Question: I am using Matlab and Euler Angles in order to reorient a 3axes coordinate system. Specifically,
'''
Rz = [cos(ps) sin(ps) 0;-sin(ps) cos(ps) 0;0 0 1];
Ry = [cos(ph) 0 -sin(ph);0 1 0;sin(ph) 0 cos(ph)];
Rx = [1 0 0;0 cos(th) -sin(th);0 sin(th) cos(th)];
Rtotal = Rz*Ry*Rz
'''
Then I loop through my old system coordinates (x,y,z) and make a vector . Then I get the reoriented system with (xn,yn,zn)
'''
for i=1:size(num,1)
coord_old = [x(i,1);y(i,1);z(i,1)];
coord_new = Rtotal*coord_old;
xn(i,1) = coord_new(1,1);
yn(i,1) = coord_new(2,1);
zn(i,1) = coord_new(3,1);
end
'''
My issue is that when then and when then ! That means that when x,y should rotate they don't and when they shouldn't rotate they stay as they were!
--EDIT--
For example, when ps=20.0871, ph=0.0580 and th=0.0088 I get these results

See that x->-y and y->x while z doesn't change at all!
Any thoughts?
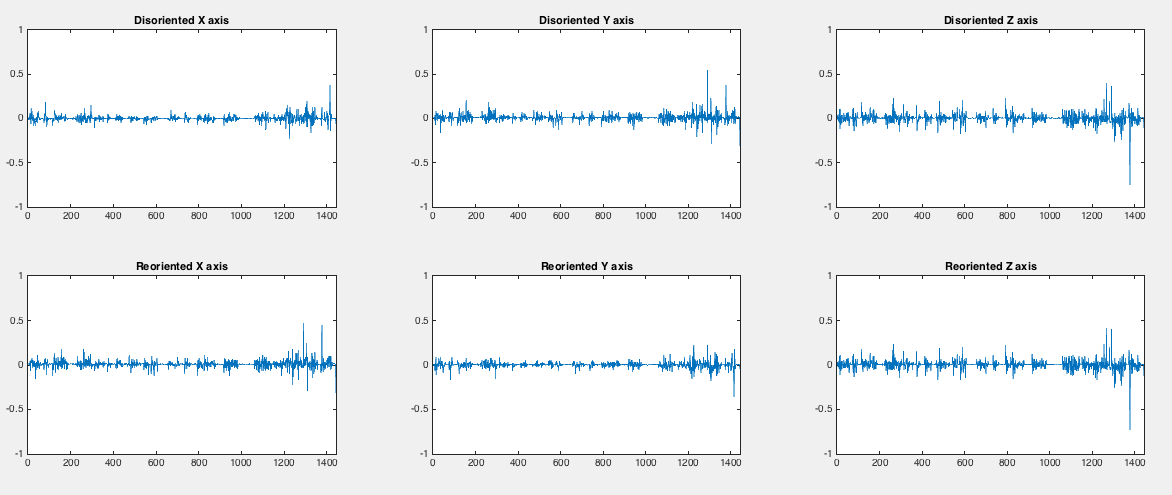
Answer: Ok, I see two main problems here:
1. Rtotal = Rz*Ry*Rz is probably not what you want since Rz is multiplied twice. I think you mean Rtotal = Rz*Ry*Rx.
2. Your rotation matrix seems to be incorrect. Check this Wikipedia artice to get the correct signs.
Here a corrected rotation matrix:
'''
Rz = [cos(psi) -sin(psi) 0; sin(psi) cos(psi) 0; 0 0 1];
Ry = [cos(phi) 0 sin(phi); 0 1 0; -sin(phi) 0 cos(phi)];
Rx = [1 0 0; 0 cos(theta) -sin(theta); 0 sin(theta) cos(theta)];
Rtotal = Rz*Ry*Rx;
'''
With this matrix I get the correct results:
'''
x=1; y=2; z=3;
psi=0; phi=0; theta=0;
[xn,yn,zn] >> 1 2 3
x=1; y=2; z=3;
psi=90/180*pi; phi=0; theta=0;
[xn,yn,zn] >> -2 1 3
'''
And here a full graphical example of a cube in 3d-space:
'''
% Create cube (not in origin)
DVert = [0 0 0; 0 1 0; 1 1 0; 1 0 0 ; ...
0 0 1; 0 1 1; 1 1 1; 1 0 1];
DSide = [1 2 3 4; 2 6 7 3; 4 3 7 8; ...
1 5 8 4; 1 2 6 5; 5 6 7 8];
DCol = [0 0 1; 0 0.33 1; 0 0.66 1; ...
0 1 0.33; 0 1 0.66; 0 1 1];
% Rotation angles
psi = 20 /180*pi; % Z
phi = 45 /180*pi; % Y
theta = 0 /180*pi; % X
% Rotation matrix
Rz = [cos(psi) -sin(psi) 0; sin(psi) cos(psi) 0; 0 0 1];
Ry = [cos(phi) 0 sin(phi); 0 1 0; -sin(phi) 0 cos(phi)];
Rx = [1 0 0; 0 cos(theta) -sin(theta); 0 sin(theta) cos(theta)];
Rtotal = Rz*Ry*Rz;
% Apply rotation
DVertNew = Rtotal * DVert';
% Plot cubes
figure;
patch('Faces',DSide,'Vertices',DVert,'FaceColor','flat','FaceVertexCData',DCol);
patch('Faces',DSide,'Vertices',DVertNew','FaceColor','flat','FaceVertexCData',DCol);
% Customize view
grid on;
axis equal;
view(30,30);
'''